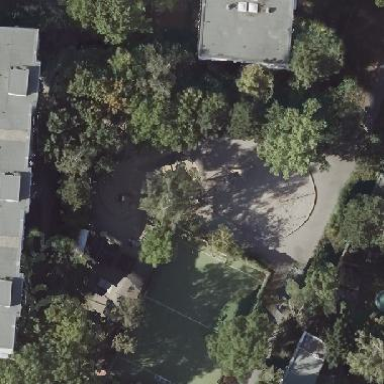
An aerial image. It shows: Playground area for leisure land.